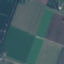
Label: PermanentCrop